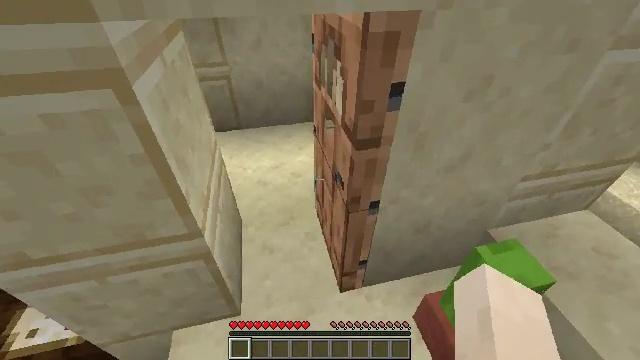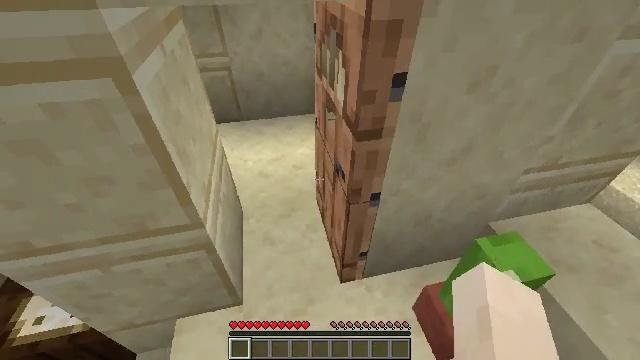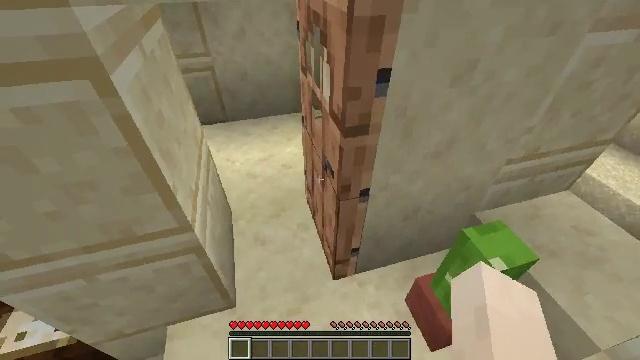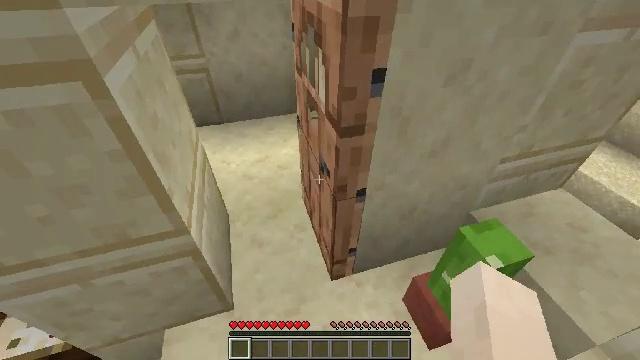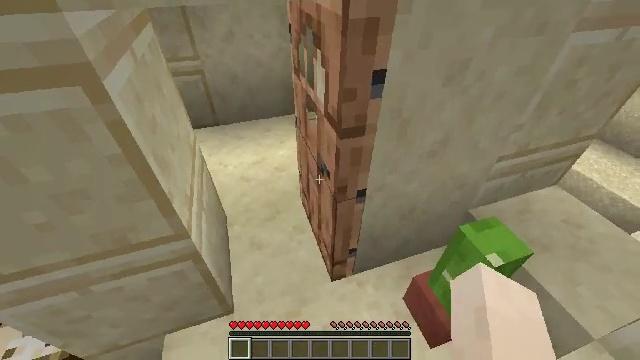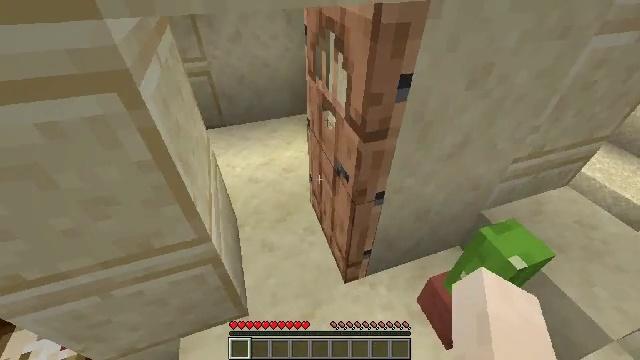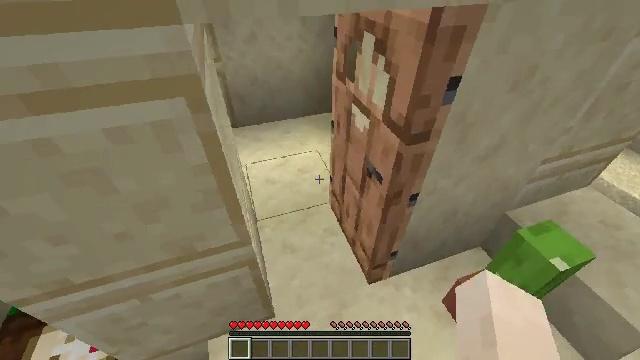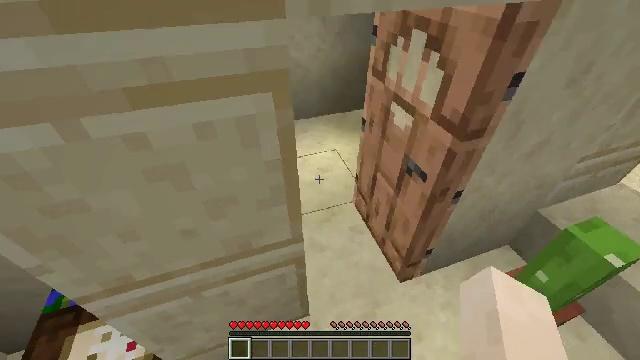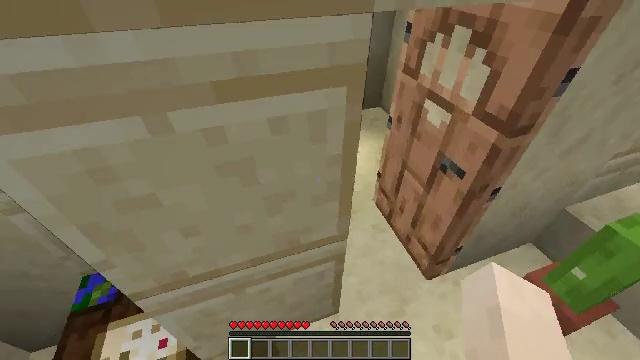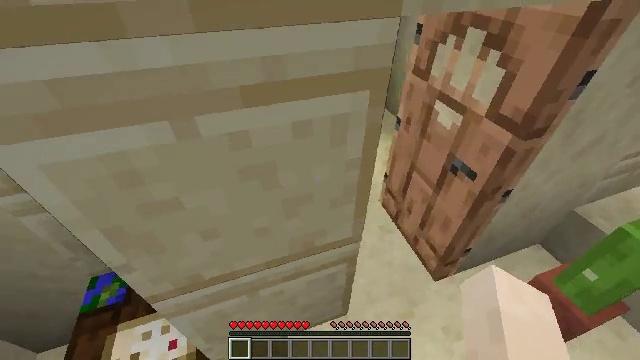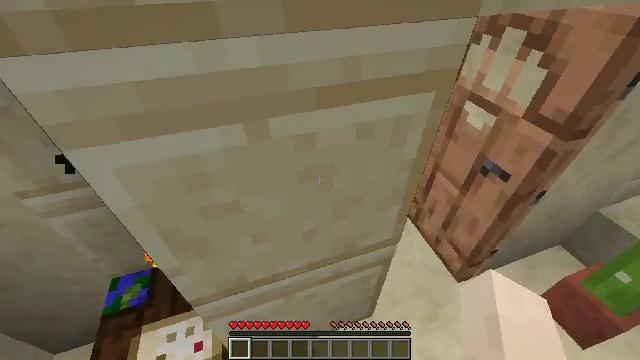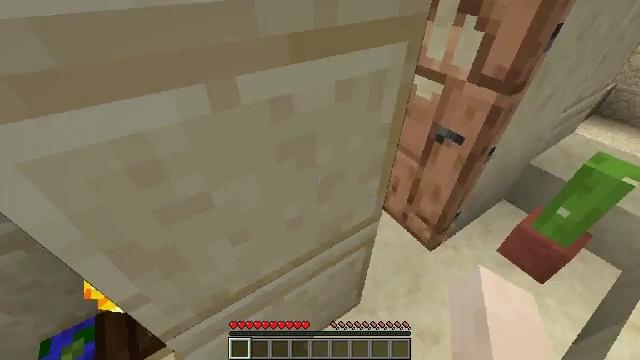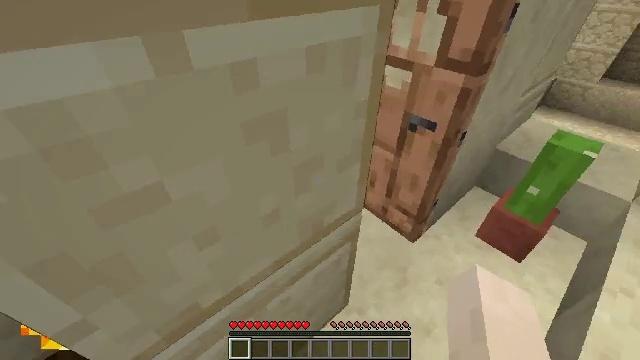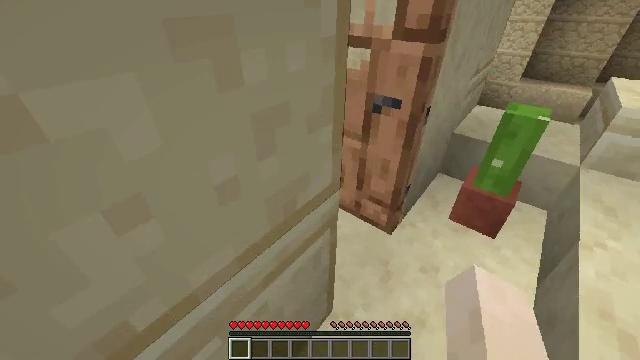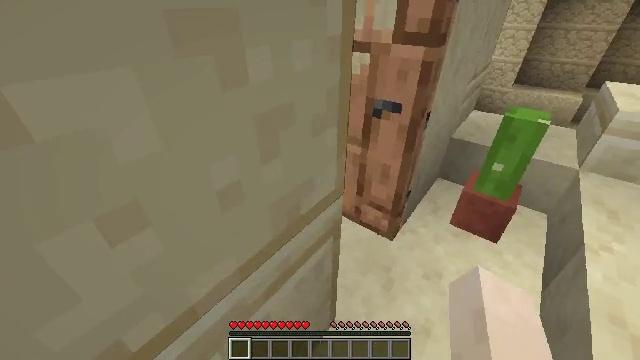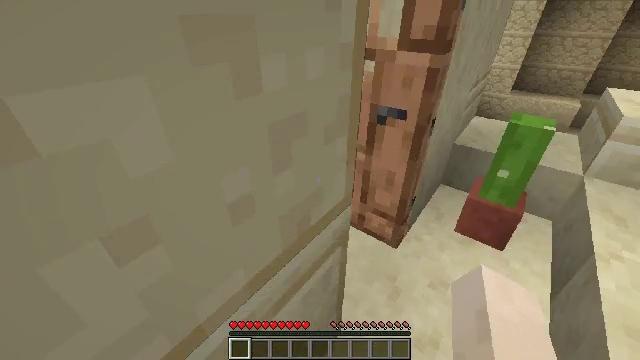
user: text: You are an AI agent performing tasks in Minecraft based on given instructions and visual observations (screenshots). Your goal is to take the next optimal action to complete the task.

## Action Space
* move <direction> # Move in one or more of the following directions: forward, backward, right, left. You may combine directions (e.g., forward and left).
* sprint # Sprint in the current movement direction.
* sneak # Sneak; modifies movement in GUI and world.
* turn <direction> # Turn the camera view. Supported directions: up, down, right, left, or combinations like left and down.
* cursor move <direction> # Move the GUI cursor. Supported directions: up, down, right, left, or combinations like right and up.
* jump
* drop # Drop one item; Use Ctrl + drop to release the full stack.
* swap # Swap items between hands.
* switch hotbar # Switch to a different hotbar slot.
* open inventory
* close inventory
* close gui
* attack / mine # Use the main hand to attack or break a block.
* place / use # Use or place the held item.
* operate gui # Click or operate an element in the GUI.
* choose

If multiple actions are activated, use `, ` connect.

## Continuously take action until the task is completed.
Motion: motion action
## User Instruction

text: Gather the chest from its place.
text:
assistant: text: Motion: turn down
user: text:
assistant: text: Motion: turn right
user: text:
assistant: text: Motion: turn right
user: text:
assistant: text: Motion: move left, turn right
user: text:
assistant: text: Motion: move left
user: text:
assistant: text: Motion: move left
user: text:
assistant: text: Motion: move left
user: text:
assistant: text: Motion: move left
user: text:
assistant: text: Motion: move left, use / place
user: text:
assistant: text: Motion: move left, use / place
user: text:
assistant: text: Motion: move left, turn right, use / place
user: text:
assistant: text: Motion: turn right and up
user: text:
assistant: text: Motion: turn right and up
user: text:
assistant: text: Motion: turn right and up
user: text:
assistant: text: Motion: turn up
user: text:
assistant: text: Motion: move right
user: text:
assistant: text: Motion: move forward and move right
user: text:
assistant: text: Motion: move forward and move right, turn up
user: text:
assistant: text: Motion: move forward and move right, turn left and up
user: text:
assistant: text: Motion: move forward and move right, turn left and up
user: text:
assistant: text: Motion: no_op
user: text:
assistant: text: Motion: turn left, use / place
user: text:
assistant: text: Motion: turn left and down, use / place
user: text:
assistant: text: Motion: move left, use / place
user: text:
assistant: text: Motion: move left, use / place
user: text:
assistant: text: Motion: move left, turn right
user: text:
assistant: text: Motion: move back and move left, turn right
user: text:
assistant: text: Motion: move back and move left, turn right
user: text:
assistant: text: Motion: move back and move left, turn right
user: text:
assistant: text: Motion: move back and move right, turn right